八年级 · 解析几何
如图所示是一块含 $30^{\circ}, 60^{\circ}, 90^{\circ}$ 的直角三角板, 直角顶点 $O$ 位于坐标原点, 斜边 $A B$ 垂直于 $x$轴, 顶点 $A$ 在函数 $y_{1}=\frac{k_{1}}{x}(x>0)$ 的图象上, 顶点 $B$ 在函数 $y_{2}=\frac{k_{2}}{x}(x>0)$ 的图象上, $\angle A B O=30^{\circ}$,
则 $\frac{k_{1}}{k_{2}}=$ . \$ \qquad \$

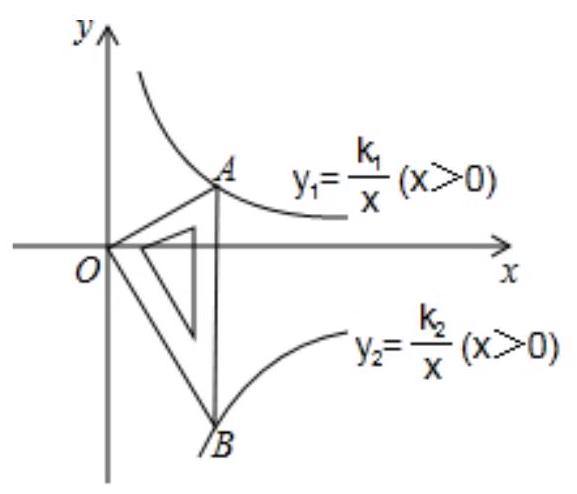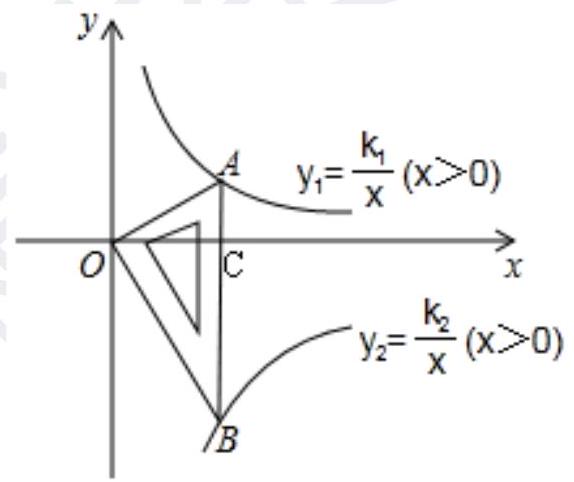
答案: $-\frac{1}{3}$
解析: 如图, Rt $\triangle A O B$ 中, $\angle B=30^{\circ}, \angle A O B=90^{\circ}$,

$\therefore \angle O A C=60^{\circ}$,

$\because A B \perp O C$,

$\therefore \angle A C O=90^{\circ}$,

$\therefore \angle A O C=30^{\circ}$,

设 $A C=a$, 则 $O A=2 a, O C=\sqrt{3} a$,

$\therefore A(\sqrt{3} a, a)$,

$\because A$ 在函数 $y_{1}=\frac{k_{1}}{x}(x>0)$ 的图象上，

$\therefore k_{1}=\sqrt{3} a \cdot a=\sqrt{3} a^{2}$,

Rt $\triangle B O C$ 中, $O B=2 O C=2 \sqrt{3} a$,

$\therefore B C=\sqrt{O B^{2}-O C^{2}}=3 a$,

$\therefore B(\sqrt{3} a,-3 a)$,

$\because B$ 在函数 $y_{2}=\frac{k_{2}}{x}(x>0)$ 的图象上,

$\therefore k_{2}=-3 a \cdot \sqrt{3} a=-3 \sqrt{3} a^{2}$,

$\therefore \frac{k_{1}}{k_{2}}=-\frac{1}{3} ;$

故答案为: $-\frac{1}{3}$.